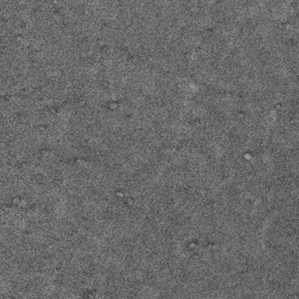
Label: frost